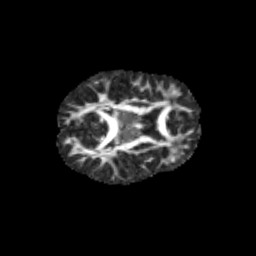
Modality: FA
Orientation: axial
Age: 11
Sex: female
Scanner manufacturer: siemens
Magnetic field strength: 3 T
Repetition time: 3.8 s
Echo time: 0.07 s